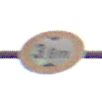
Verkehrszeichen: TatsaechlicheHoehe
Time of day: Midday
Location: Outdoor (Nature)
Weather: Overcast
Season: NotSpecified
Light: Natural